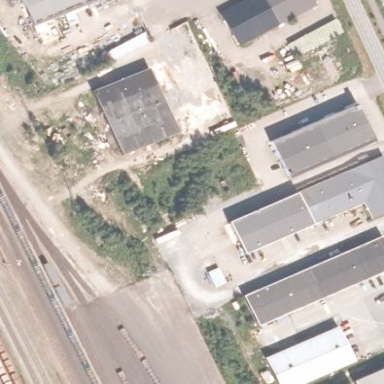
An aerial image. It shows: Industrial area.